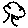
Label: tree